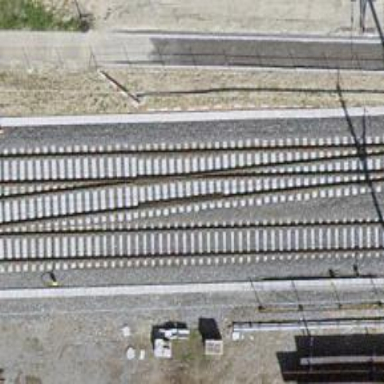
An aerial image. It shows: Railway siding with one electrified track and contact line.